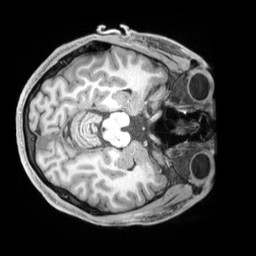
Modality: T1w
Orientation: axial
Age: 23
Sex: female
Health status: ill
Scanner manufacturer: siemens
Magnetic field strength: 3 T
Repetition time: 2.2 s
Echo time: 0.00218 s